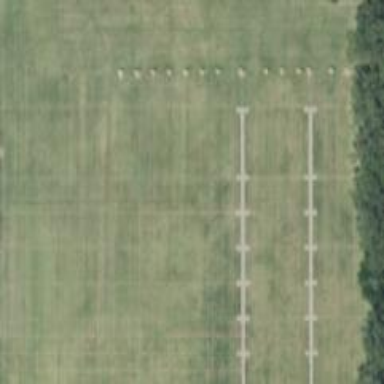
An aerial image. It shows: Archery pitch in recreation ground.